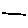
Label: line